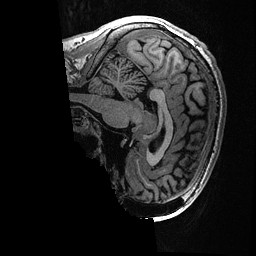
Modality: T1w
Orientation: sagittal
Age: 32
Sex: male
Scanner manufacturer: ge
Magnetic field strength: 3 T
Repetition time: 0.006952 s
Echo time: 0.00292 s